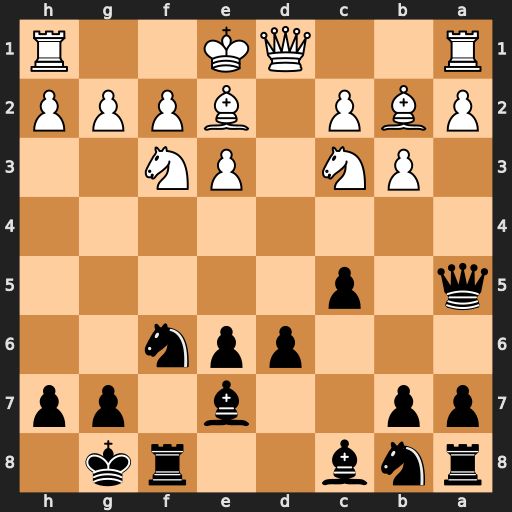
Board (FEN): rnb2rk1/pp2b1pp/3ppn2/q1p5/8/1PN1PN2/PBP1BPPP/R2QK2R
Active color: b
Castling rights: KQ
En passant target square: -
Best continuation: Ne4 Bd3 Nxc3 Qd2 Bf6